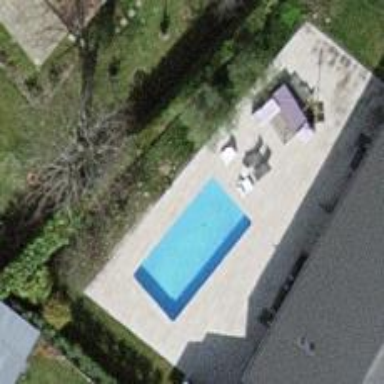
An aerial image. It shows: Swimming pool located in leisure land.